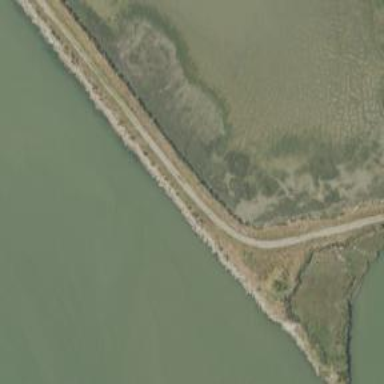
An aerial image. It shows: Breakwater structure.